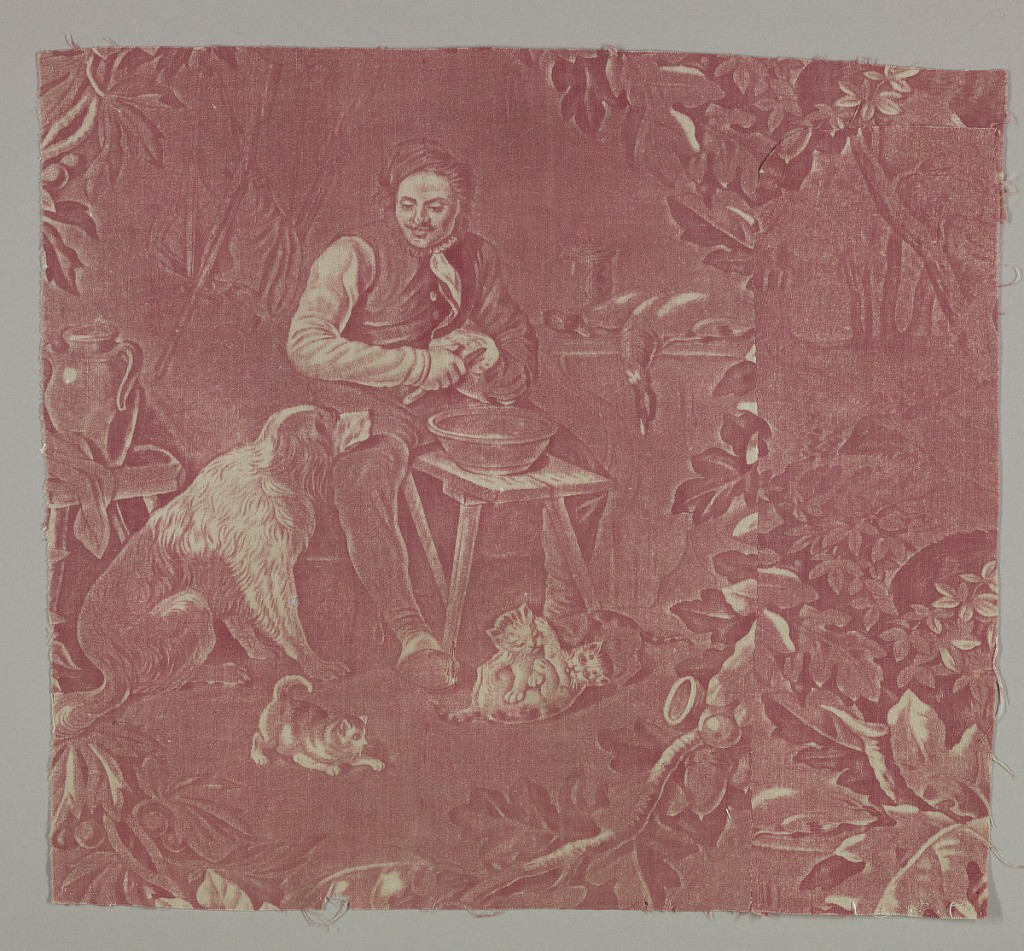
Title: Fragment
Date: mid-19th century
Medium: cotton Technique: printed in red on plain weave
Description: Fragment shows a man seated in front of a small table with a dog and several cats. In red on white. Background is dark.